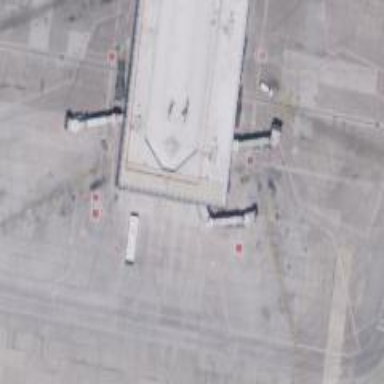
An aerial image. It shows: Footway on bridge that is on the airside.